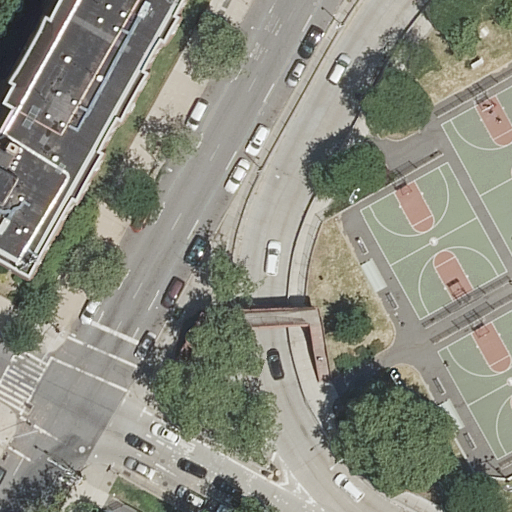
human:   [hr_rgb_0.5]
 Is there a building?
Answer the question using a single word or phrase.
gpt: yes

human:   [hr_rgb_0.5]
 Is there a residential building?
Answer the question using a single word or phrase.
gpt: yes

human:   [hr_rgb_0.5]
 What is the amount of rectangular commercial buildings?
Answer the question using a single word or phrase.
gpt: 0

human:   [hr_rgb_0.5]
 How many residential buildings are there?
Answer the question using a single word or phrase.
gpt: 1

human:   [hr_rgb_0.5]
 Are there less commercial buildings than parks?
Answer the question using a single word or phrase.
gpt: yes

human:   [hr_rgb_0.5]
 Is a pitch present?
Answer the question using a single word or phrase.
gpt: yes

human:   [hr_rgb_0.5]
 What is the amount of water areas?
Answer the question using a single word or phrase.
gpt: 0

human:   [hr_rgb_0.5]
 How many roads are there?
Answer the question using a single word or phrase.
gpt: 10

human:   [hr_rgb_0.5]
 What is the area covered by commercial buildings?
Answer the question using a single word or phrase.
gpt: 0m2

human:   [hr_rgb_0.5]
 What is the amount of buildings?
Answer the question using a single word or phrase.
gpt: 1

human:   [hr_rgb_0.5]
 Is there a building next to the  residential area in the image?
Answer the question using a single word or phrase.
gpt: yes

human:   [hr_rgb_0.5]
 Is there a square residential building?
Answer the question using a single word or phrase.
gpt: no

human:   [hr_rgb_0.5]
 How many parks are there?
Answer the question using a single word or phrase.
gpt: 3

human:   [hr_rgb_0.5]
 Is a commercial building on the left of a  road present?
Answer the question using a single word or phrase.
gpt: no

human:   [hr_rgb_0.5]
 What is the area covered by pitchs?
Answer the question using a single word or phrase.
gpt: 1024m2

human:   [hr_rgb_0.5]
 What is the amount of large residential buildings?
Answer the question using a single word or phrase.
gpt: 1

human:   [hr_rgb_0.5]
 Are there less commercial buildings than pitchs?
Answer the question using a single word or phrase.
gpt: yes

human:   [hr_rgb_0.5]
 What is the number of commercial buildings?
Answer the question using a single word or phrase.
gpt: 0

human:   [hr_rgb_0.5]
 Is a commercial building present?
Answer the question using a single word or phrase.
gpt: no

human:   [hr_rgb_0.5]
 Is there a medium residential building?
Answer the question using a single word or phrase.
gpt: no

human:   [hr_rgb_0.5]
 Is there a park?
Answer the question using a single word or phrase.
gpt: yes

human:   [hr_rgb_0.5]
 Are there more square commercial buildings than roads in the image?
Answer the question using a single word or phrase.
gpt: no

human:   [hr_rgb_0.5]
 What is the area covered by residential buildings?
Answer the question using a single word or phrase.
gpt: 1080m2

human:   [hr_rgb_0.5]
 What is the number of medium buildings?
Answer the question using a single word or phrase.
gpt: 0

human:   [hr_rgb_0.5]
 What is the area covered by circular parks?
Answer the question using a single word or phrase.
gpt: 0m2

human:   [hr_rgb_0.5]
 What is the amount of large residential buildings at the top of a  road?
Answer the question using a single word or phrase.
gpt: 1

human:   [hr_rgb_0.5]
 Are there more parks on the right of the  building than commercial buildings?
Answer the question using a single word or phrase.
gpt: yes

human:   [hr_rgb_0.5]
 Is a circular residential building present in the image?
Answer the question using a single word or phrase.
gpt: no

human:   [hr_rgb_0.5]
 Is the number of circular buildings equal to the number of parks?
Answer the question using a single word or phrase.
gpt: no

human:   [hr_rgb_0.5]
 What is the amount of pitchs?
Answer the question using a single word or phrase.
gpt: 3

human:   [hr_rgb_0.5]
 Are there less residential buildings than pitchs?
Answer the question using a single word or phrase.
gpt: yes

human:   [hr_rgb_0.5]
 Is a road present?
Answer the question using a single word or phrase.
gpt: yes

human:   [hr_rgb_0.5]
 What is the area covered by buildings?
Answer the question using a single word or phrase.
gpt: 1080m2

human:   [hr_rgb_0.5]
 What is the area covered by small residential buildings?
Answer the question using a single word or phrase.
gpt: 0m2

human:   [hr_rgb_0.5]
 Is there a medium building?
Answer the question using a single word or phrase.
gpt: no

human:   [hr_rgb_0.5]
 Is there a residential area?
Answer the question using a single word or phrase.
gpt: yes

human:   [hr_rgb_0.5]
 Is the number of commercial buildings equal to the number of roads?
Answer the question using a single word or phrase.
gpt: no

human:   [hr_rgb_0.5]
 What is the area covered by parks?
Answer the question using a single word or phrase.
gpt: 3692m2

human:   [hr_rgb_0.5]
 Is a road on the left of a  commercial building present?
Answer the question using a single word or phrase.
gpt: no

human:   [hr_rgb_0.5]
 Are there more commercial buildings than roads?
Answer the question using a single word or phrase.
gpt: no

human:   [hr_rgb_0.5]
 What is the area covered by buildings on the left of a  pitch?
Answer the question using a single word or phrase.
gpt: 1080m2

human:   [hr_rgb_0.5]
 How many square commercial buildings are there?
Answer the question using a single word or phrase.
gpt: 0

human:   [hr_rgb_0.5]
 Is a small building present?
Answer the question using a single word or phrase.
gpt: no

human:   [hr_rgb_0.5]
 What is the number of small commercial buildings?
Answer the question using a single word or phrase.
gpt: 0

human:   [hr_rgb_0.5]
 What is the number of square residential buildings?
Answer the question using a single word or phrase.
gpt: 0

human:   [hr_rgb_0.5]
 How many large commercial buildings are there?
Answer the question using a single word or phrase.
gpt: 0

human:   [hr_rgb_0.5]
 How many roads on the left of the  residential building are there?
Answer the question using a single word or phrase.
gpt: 2

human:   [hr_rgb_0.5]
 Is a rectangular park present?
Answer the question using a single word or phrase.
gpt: yes

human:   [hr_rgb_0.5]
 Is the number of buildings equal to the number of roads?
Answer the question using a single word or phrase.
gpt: no

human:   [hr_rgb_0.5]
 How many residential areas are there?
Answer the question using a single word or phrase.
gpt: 1

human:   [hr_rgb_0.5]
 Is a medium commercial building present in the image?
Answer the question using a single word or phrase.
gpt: no

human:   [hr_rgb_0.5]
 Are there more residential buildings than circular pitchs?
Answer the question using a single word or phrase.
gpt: yes

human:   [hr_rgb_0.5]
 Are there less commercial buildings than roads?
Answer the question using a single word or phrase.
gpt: yes

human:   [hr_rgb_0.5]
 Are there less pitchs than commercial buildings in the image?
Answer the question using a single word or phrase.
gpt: no

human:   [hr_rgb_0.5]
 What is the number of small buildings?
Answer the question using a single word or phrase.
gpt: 0

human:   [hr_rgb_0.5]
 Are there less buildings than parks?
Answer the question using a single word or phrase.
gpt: yes

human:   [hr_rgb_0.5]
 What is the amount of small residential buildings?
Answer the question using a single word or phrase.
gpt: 0

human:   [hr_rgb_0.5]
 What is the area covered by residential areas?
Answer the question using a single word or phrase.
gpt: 16m2

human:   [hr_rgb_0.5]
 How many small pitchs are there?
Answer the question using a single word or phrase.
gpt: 0

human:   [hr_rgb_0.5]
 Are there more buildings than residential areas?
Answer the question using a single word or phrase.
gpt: no

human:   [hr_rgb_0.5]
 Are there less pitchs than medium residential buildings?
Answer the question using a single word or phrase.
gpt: no

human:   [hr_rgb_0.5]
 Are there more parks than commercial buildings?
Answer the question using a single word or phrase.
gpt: yes

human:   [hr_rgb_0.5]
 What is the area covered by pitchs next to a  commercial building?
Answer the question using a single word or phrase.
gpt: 0m2

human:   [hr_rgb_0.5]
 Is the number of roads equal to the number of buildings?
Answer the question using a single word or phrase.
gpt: no